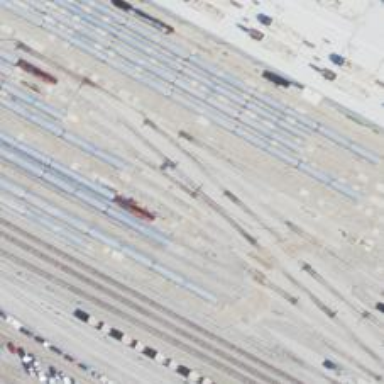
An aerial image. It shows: Railway yard used for servicing trains.